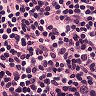
Metastatic tissue present: no